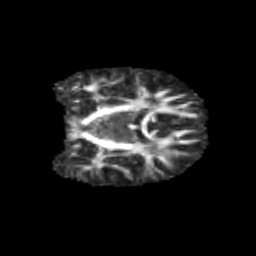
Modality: FA
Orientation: coronal
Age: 10
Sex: female
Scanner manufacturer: siemens
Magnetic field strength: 3 T
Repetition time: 3.8 s
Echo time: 0.07 s